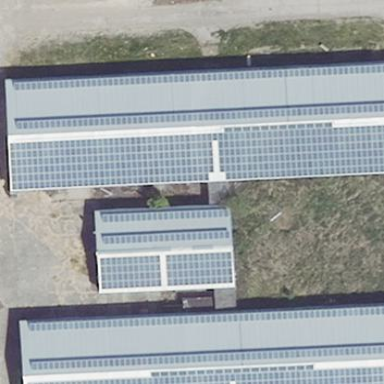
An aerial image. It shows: Solar photovoltaic panel generating electricity. It is small installation located on building.